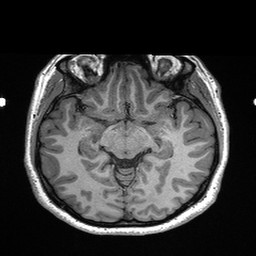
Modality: T1w
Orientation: coronal
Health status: healthy
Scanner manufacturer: siemens
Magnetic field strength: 3 T
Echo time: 0.00298 s